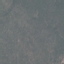
Land use / land cover: HerbaceousVegetation